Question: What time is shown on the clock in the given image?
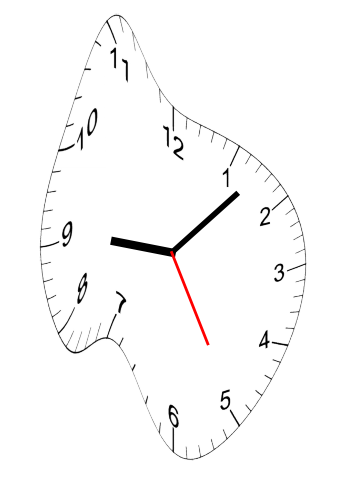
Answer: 09:07:25